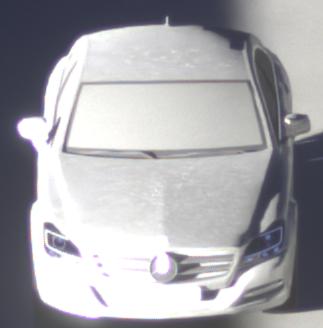
Make: Mercedes-Benz
Model: CLS Coupé 350
Detailed model: CLS-Class (218) Coupé
Model produced from: 2011/01
Model produced until: 2014/07
Doors: 4
Color: white
Road condition: wet road
Daytime: sunrise or sunset
Contrast: high contrast